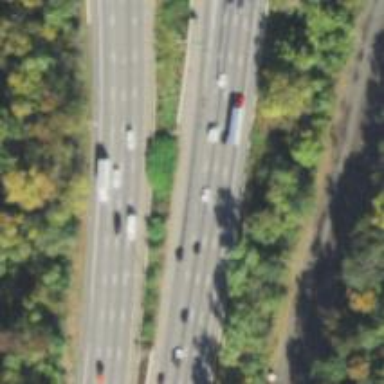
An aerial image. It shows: Motorway junction.